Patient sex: M
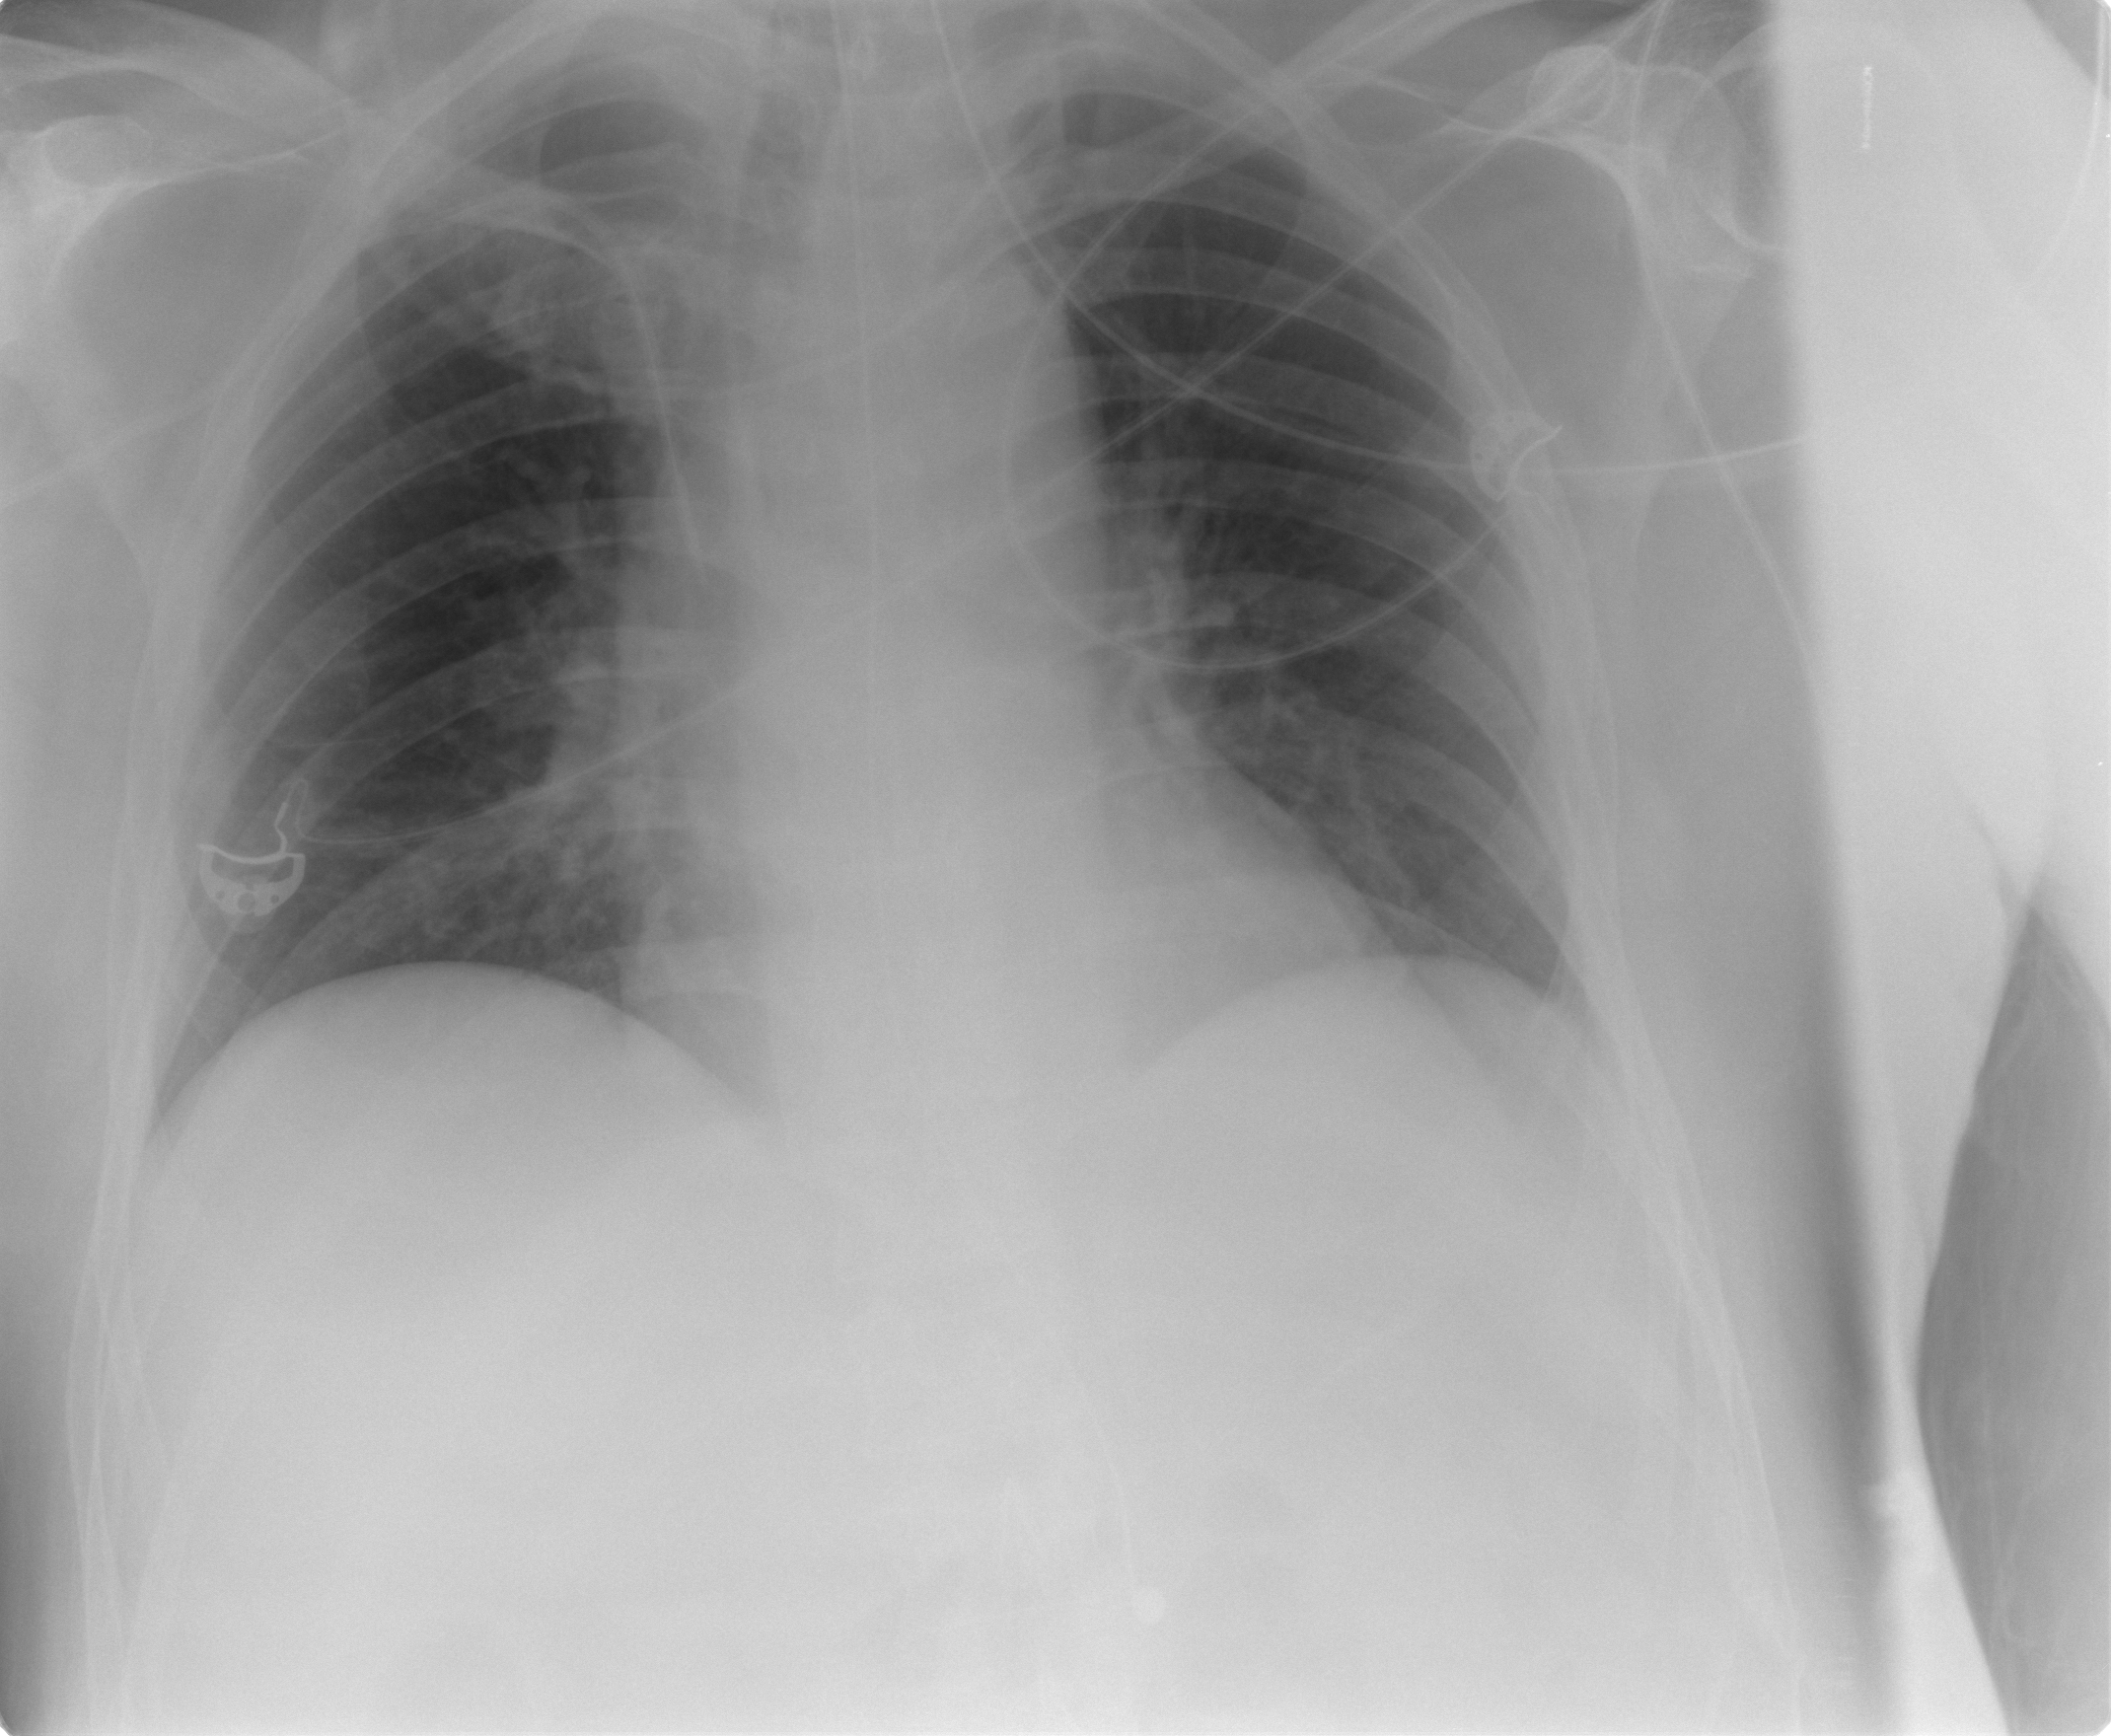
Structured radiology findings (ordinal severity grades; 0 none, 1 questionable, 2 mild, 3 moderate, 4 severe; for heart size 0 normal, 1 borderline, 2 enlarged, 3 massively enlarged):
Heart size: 0
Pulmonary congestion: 0
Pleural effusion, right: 0
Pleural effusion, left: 0
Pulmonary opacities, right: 1
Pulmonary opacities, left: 0
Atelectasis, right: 0
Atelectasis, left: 0